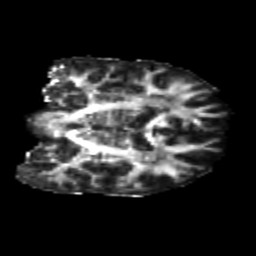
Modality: FA
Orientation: coronal
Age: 24
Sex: male
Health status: healthy
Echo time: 0.074 s